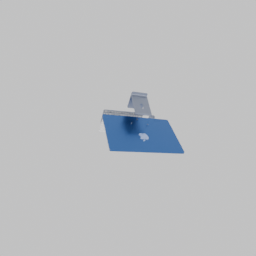
Label: electronics